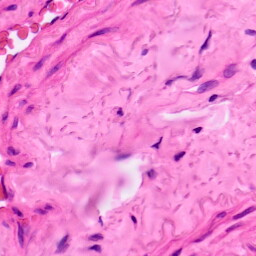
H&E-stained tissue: Lung